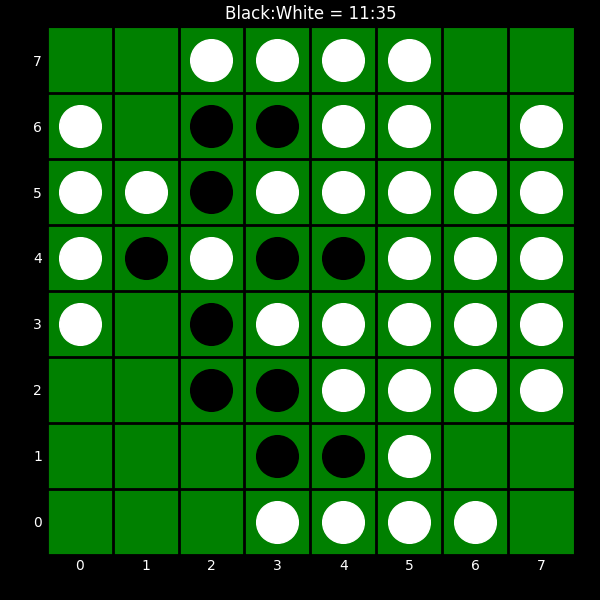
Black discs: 11
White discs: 35